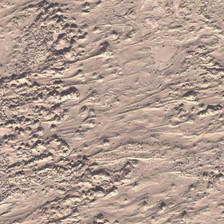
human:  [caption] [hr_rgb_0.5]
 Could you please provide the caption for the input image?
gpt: a piece of desert is dusty,barren and desolate .

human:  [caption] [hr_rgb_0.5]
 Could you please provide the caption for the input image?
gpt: it is a piece of irregular yellow desert .

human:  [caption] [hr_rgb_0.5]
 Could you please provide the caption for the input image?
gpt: it is a piece of irregular yellow desert .

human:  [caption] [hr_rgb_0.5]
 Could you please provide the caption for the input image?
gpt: lots of traces of water are in the desert .

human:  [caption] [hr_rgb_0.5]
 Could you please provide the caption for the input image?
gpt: lots of traces of water are in the desert .